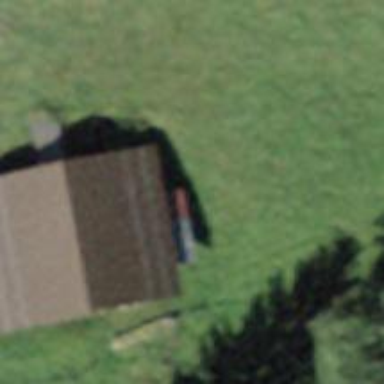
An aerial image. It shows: Barn.